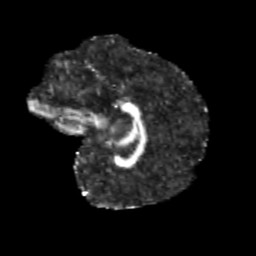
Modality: FA
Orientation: sagittal
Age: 10
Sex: female
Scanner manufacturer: siemens
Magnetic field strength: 3 T
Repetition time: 3.8 s
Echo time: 0.07 s